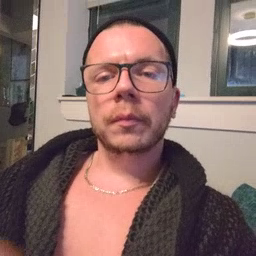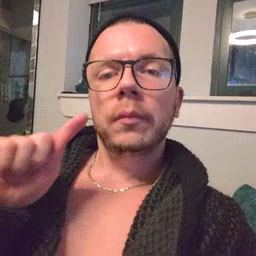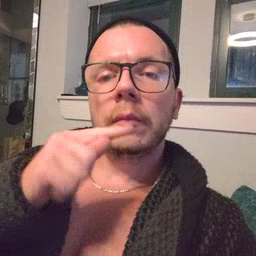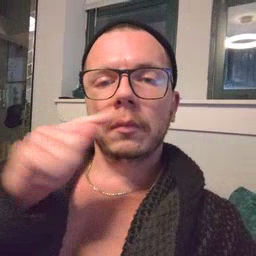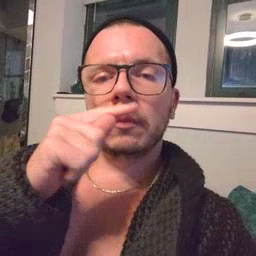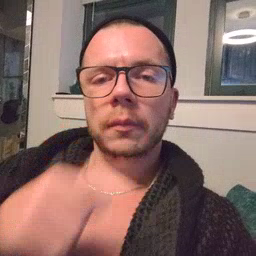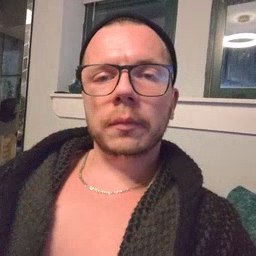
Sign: toothbrush